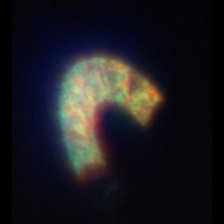
Taxon: Eucampia
Group: Diatoms